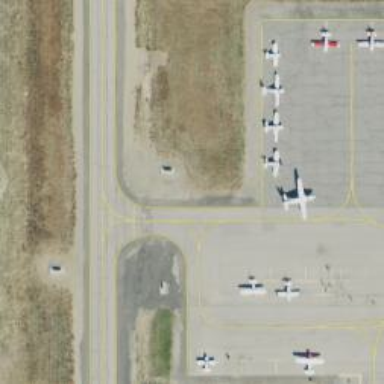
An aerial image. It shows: Image of taxiway at airport.